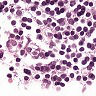
Metastatic tissue present: no